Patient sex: M
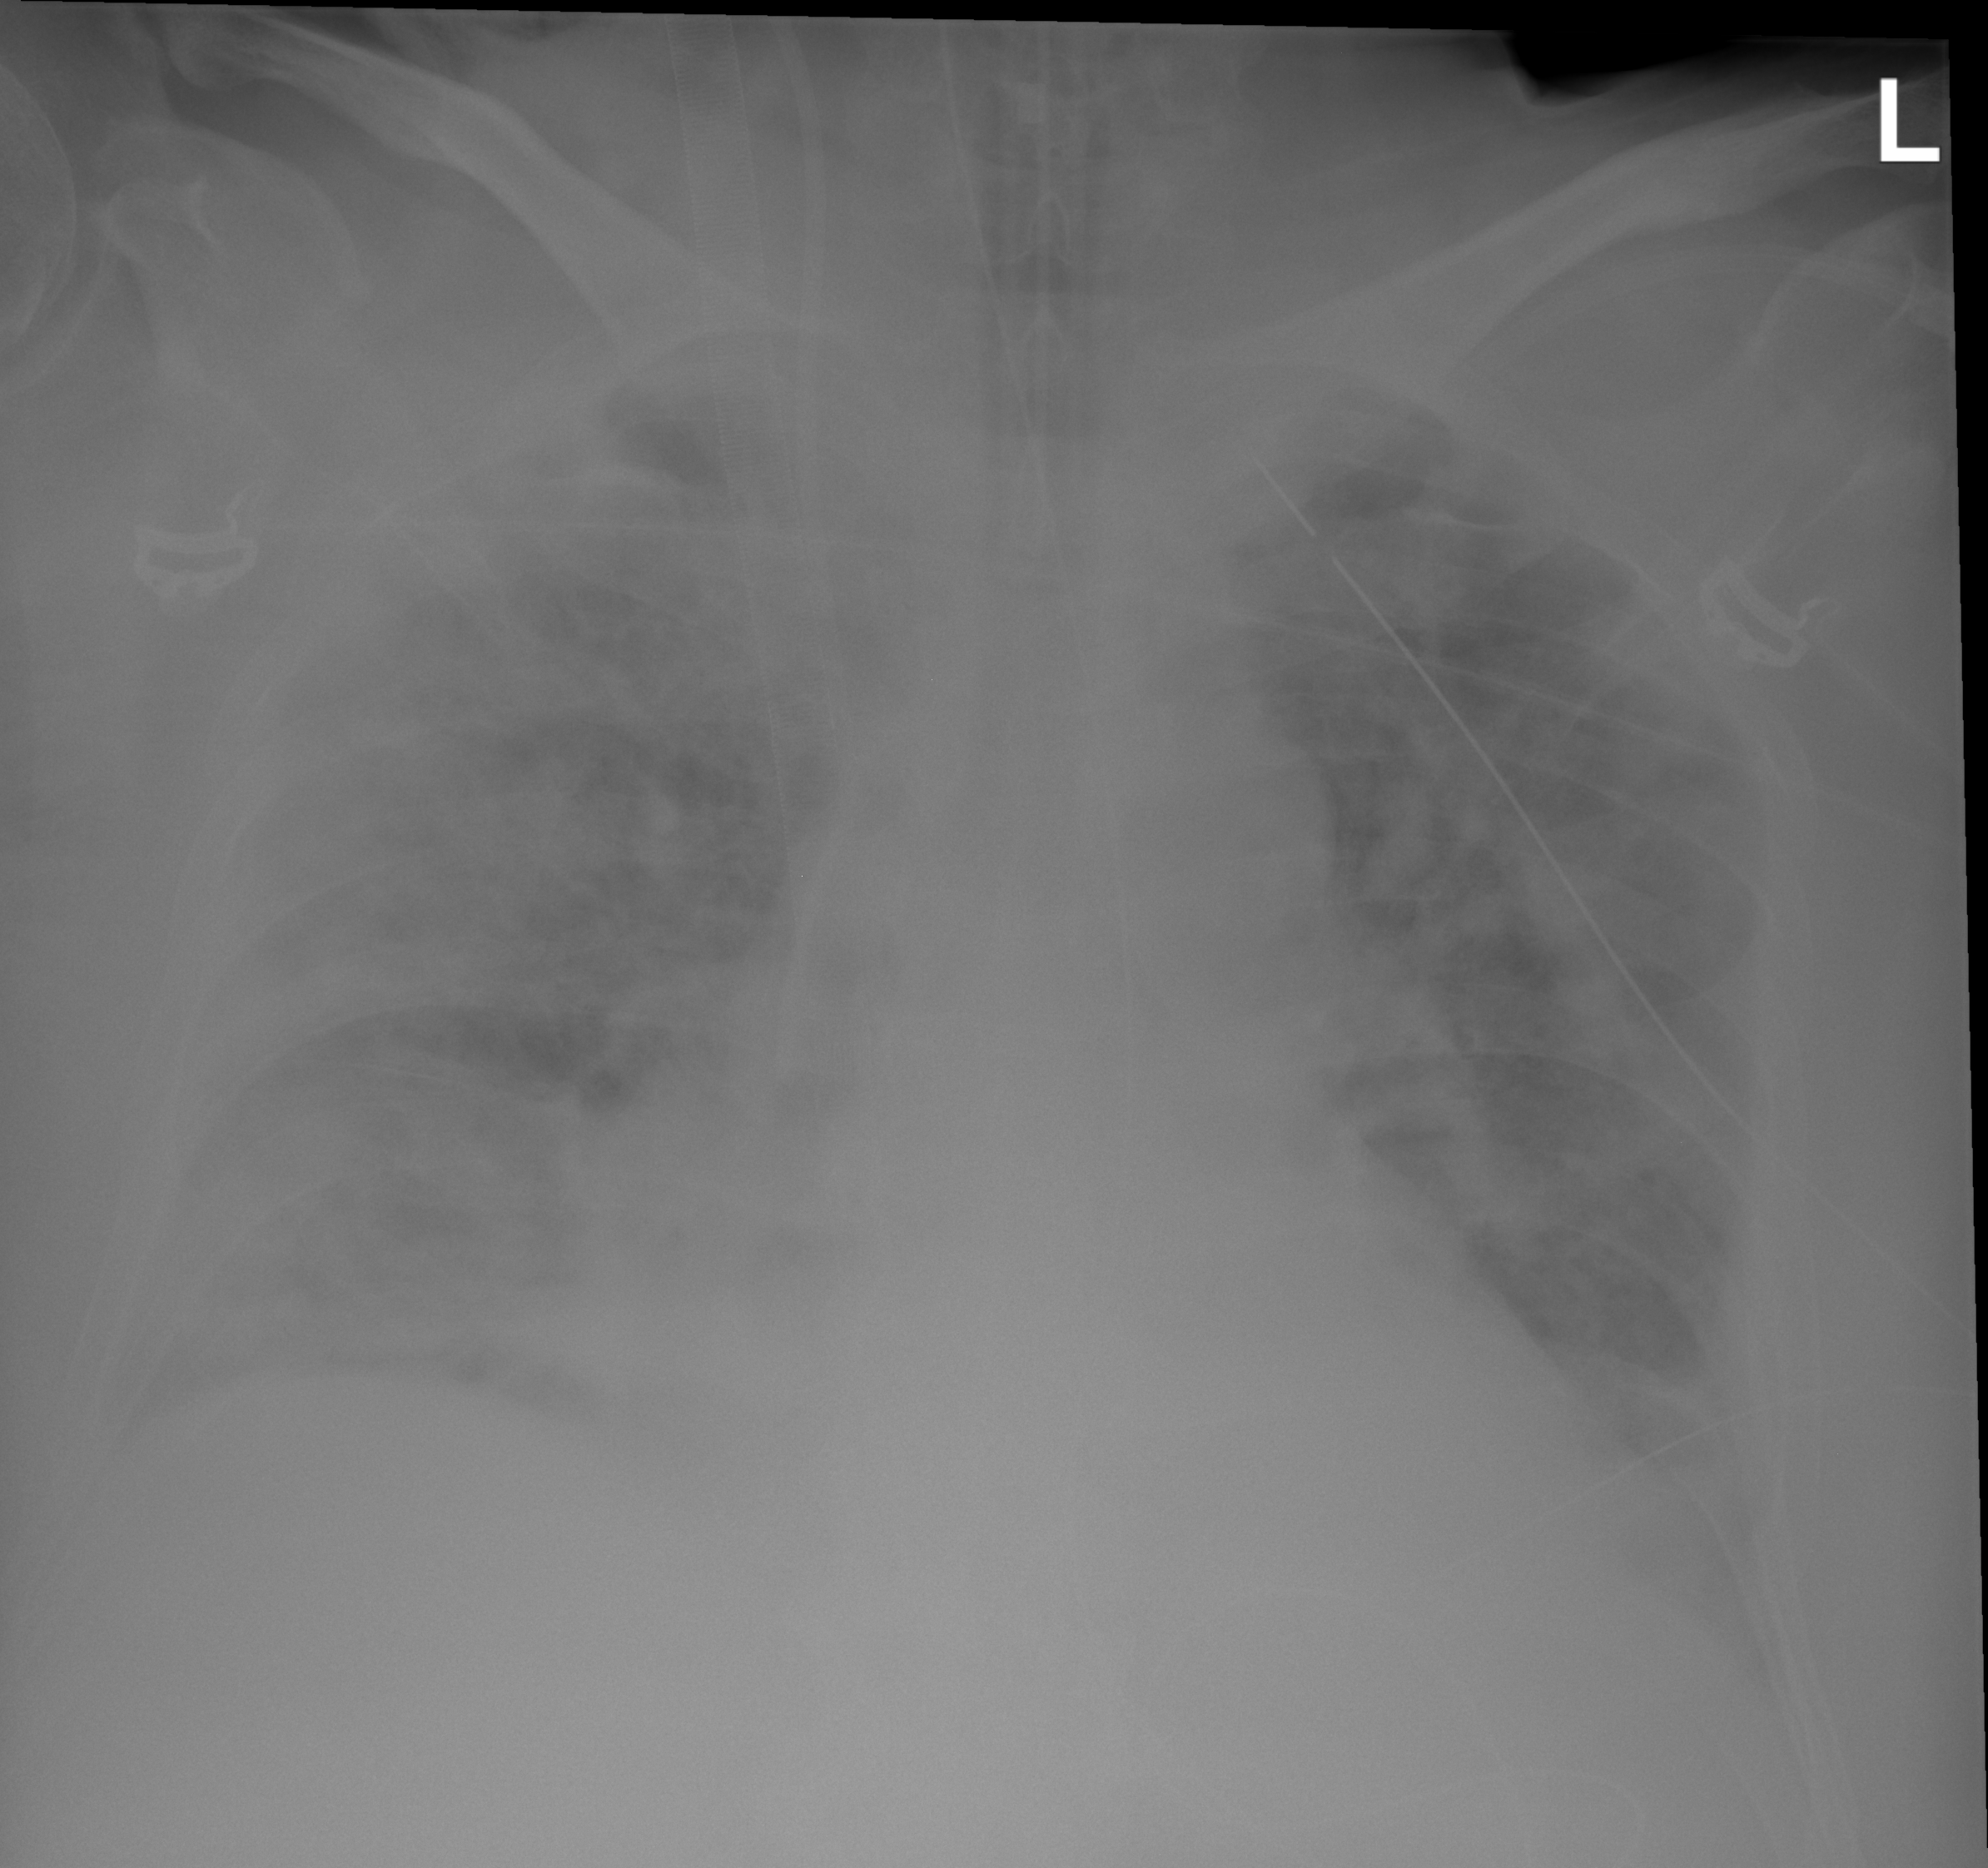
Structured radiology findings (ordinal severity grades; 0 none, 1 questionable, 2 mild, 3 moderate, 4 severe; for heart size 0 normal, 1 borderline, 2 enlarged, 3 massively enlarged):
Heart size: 2
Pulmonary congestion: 0
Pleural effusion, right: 2
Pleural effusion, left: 2
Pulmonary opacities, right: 4
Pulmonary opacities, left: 3
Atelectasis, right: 3
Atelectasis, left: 2